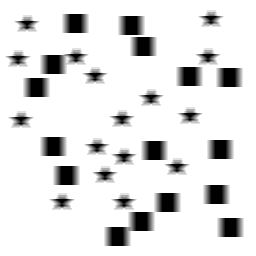
Squares: 16
Triangles: 0
Stars: 16
Total shapes: 32